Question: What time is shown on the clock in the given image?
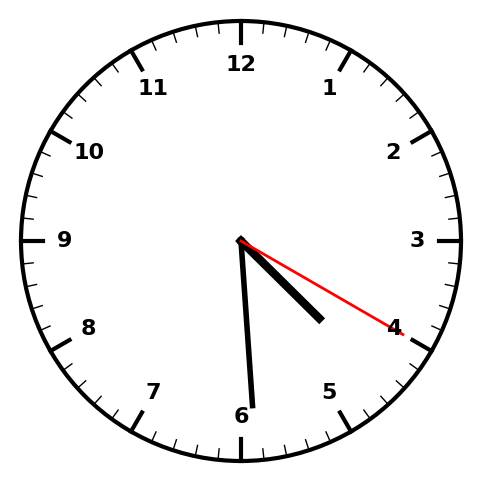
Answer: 04:29:20